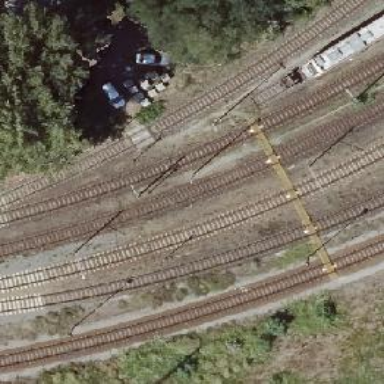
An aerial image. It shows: Uncontrolled level crossing along the railway.